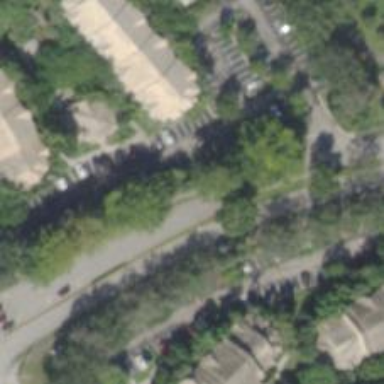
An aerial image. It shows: Footway along the road.